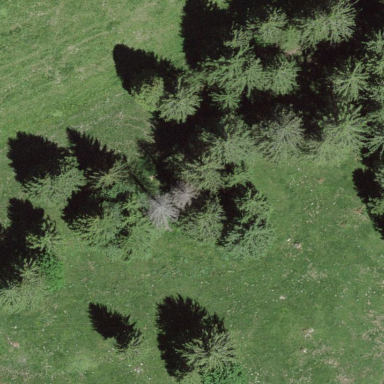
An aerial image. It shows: Forest dominated by needle-leaved trees.